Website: macys
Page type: delivery-shipping
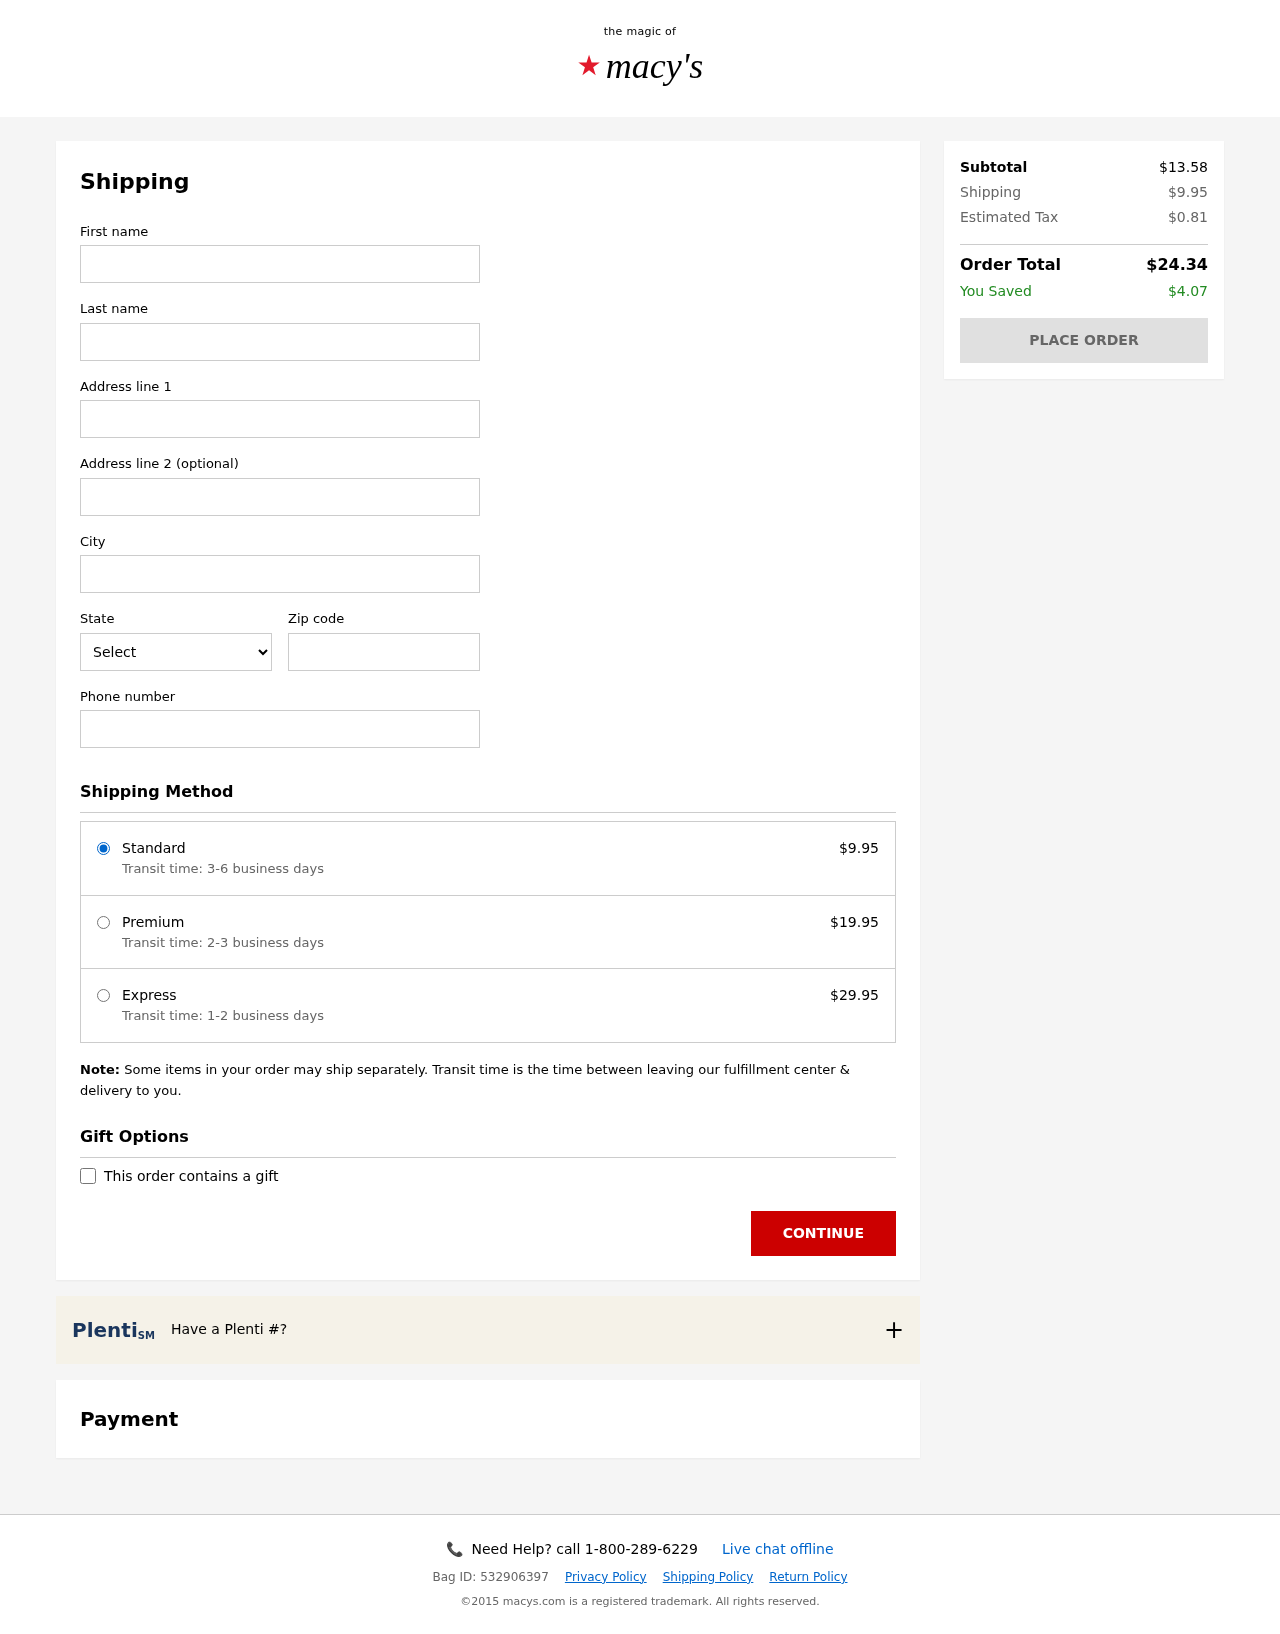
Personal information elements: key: PII_CITY
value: West Zacharyfurt
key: PII_FIRSTNAME
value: Luke
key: PII_LASTNAME
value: Burns
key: PII_PHONE
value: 9665510333
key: PII_POSTCODE
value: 24109
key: PII_STATE_ABBR
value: HI
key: PII_STREET
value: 87587 Samuel Mills Suite 384
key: PII_STREET2
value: Suite 292
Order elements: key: ORDER_SHIPPING_COST
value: $9.95
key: ORDER_SHIPPING_PREMIUM
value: $19.95
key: ORDER_SHIPPING_EXPRESS
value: $29.95
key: ORDER_SUBTOTAL
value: $13.58
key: ORDER_TAX
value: $0.81
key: ORDER_TOTAL
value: $24.34
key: ORDER_SAVINGS
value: $4.07